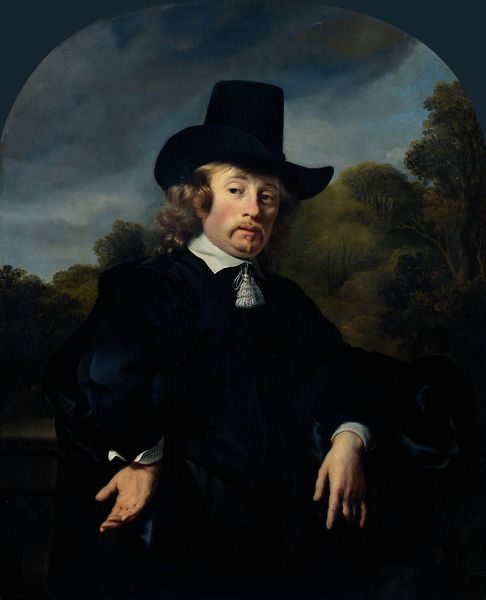
Titel: Bildnis des Roelof Meulenaer
Künstler: Ferdinand Bol
Standort: Amsterdam
Institution: Rijksmuseum
Schlagwörter: baum, blau, dunkel, gewitter, hand, himmel, mann, schatten, umhang, weiß, wolken, bäume, grün, landschaft, sitzen, braun, finger, frisur, grau, haar, hell, hintergrund, hut, licht, mund, nase, ohr, orange, profil, schwarz, blick, wolke, zylinder, anzug, bart, blond, hemd, jung, schnurrbart, arm, augen, falten, gesicht, kragen, rahmen, rembrandt, ärmel, bildnis, herr, holland, hände, niederlande, portrait, porträt, natur, sonne, haare, halbfigur, mantel, pose, standfigur, adel, kaufmann, klassizismus, england, frontal, kinn, locke, locken, wald, bewölkt, wangen, lehne, bogen, haltung, klein, herbst, ausdruck, sturm, wetter, frack, schnurbart, brauen, kordel, posament, quaste, wange, tor, stolz, manchette, torbogen, manschette, manschetten, betrachten, talar, seitenblick, lässig, bommel, edelmann, korbbogen, verdreht, aufschlag, böume, handrücken, blasiert, innenhand, eingebildet, aufstützend, licke, tro, überheblichkeit, #kragen, korbbogn